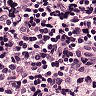
Metastatic tissue present: no